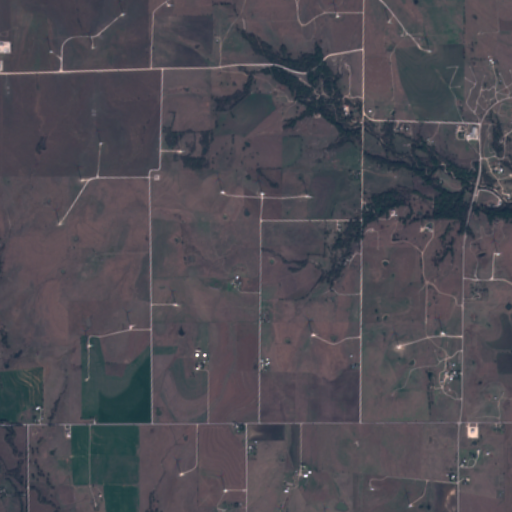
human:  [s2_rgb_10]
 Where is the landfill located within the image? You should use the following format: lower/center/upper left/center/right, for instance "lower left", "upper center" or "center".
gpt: There is no landfill in the image.